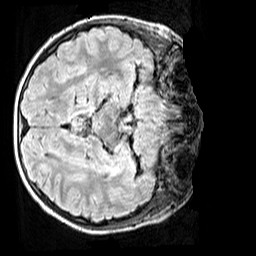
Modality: FLAIR
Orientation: axial
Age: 10
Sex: male
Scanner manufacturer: siemens
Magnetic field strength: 3 T
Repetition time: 5 s
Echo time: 0.388 s